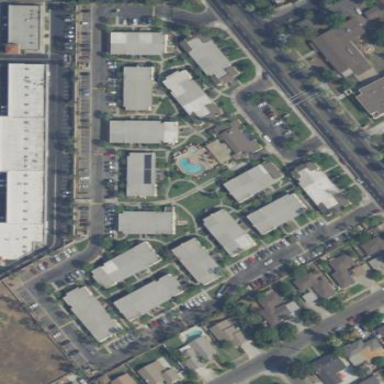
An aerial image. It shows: Condominium within residential area.